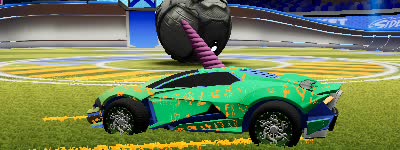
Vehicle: werewolf